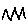
Label: zigzag